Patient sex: M
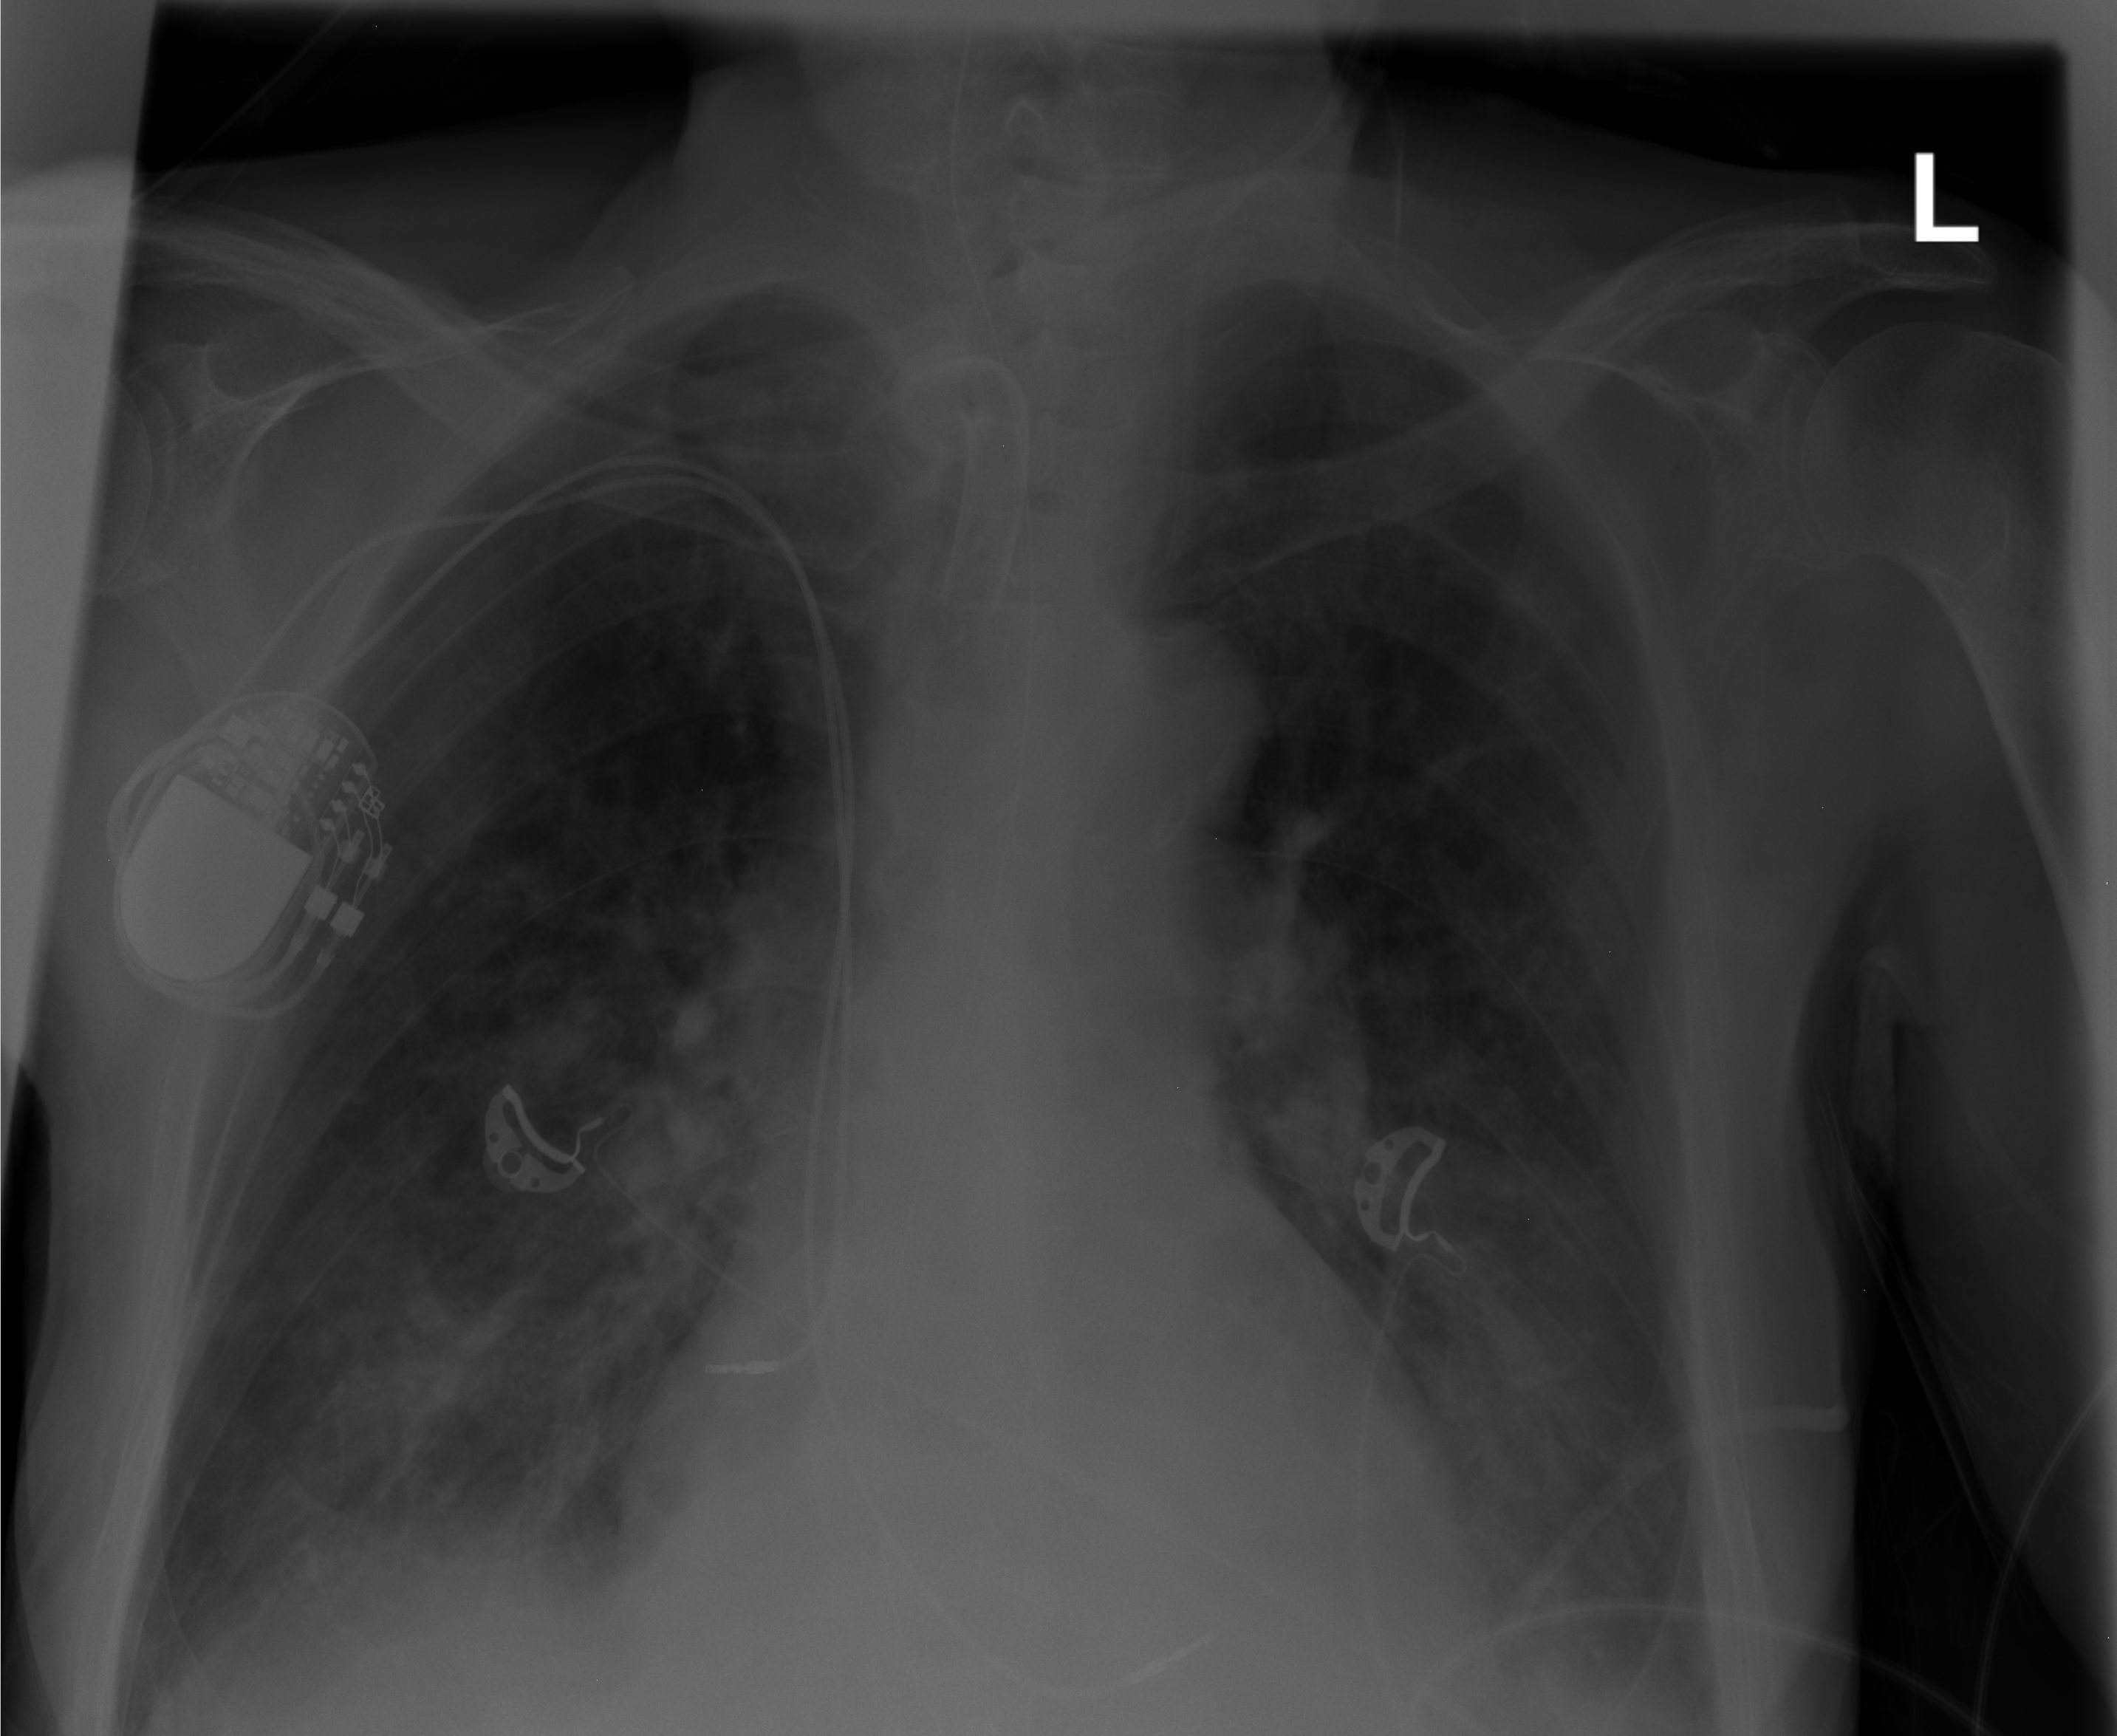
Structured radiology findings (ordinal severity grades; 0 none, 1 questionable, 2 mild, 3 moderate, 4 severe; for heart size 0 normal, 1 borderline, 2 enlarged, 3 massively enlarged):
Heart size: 0
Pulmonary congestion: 0
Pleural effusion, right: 1
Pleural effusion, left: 2
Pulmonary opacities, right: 2
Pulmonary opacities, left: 1
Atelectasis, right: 2
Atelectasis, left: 2